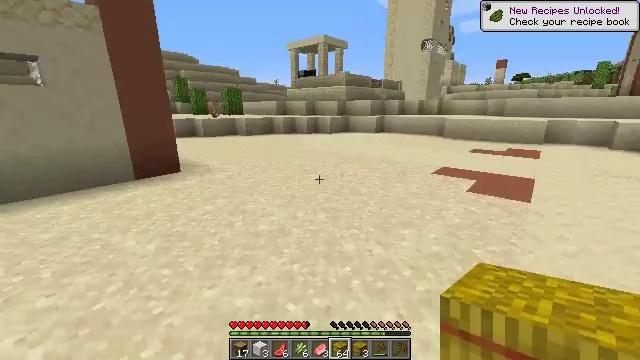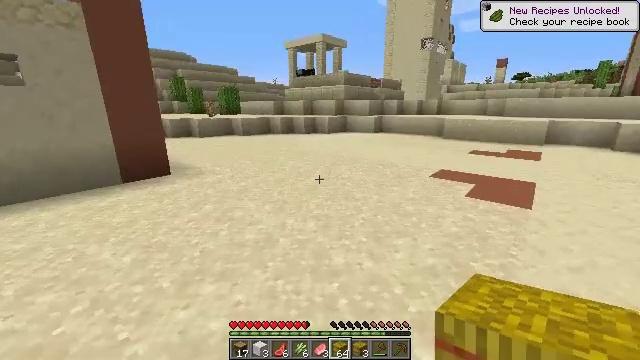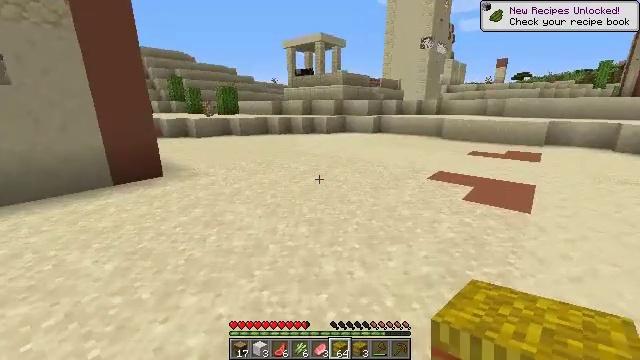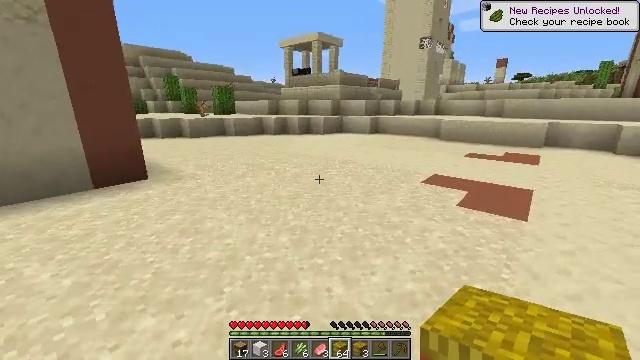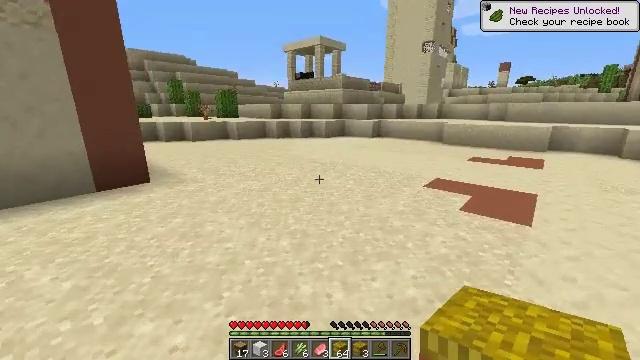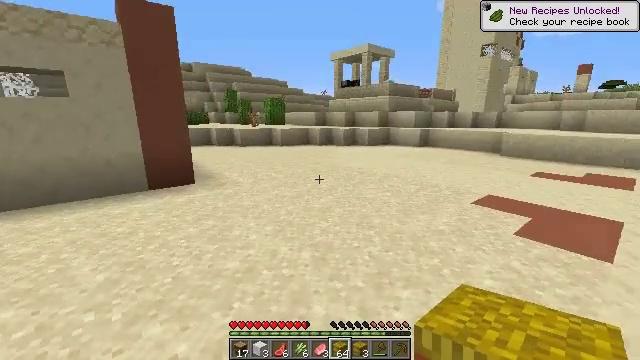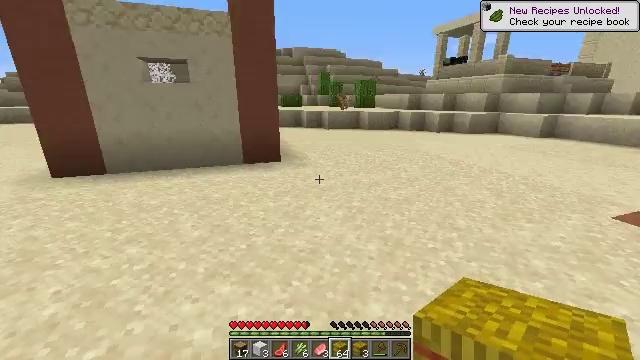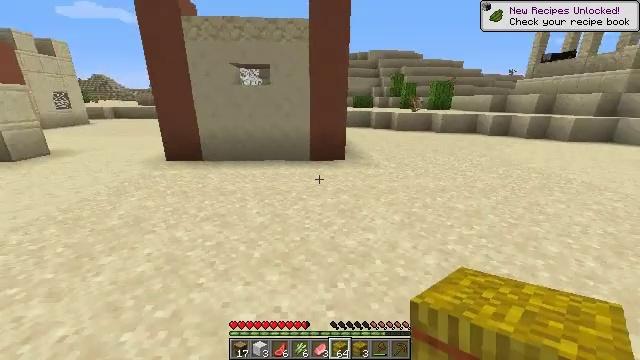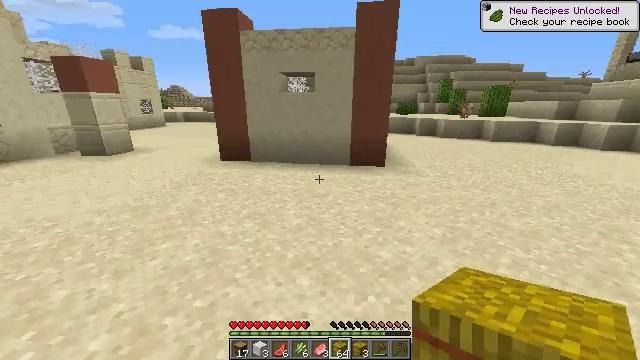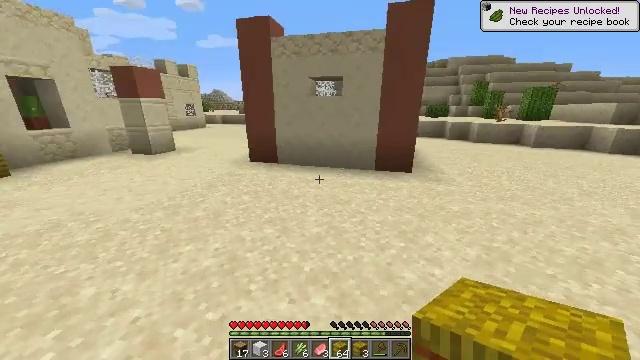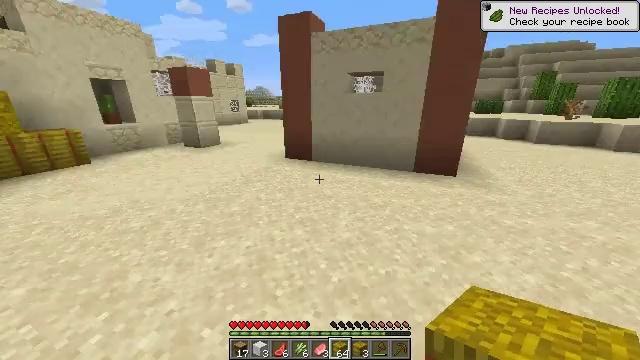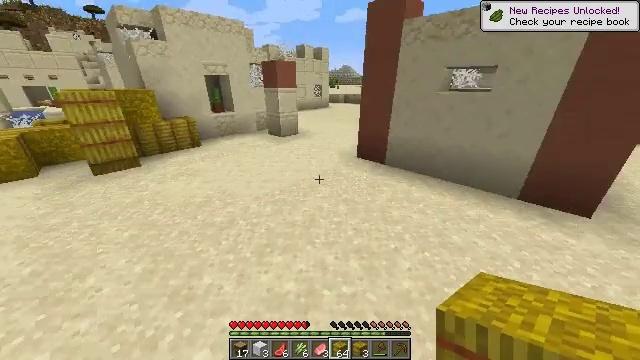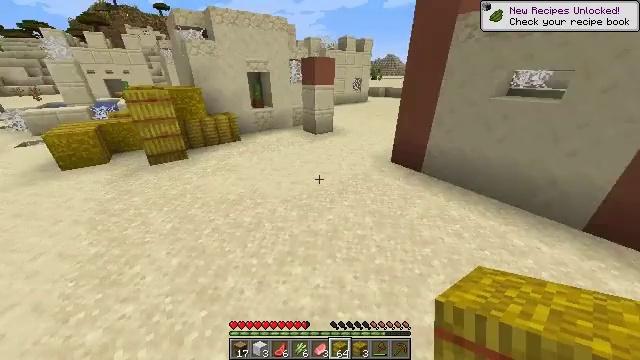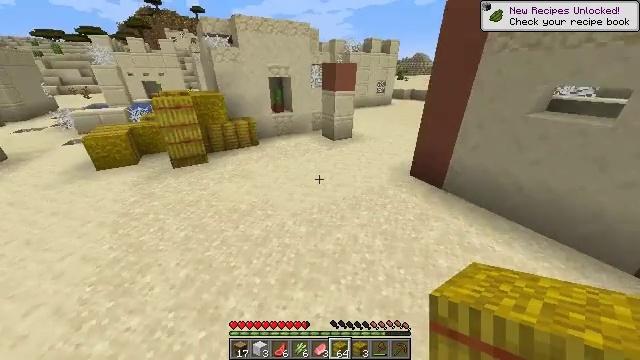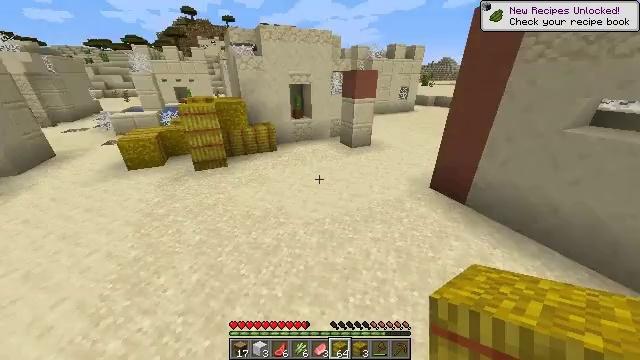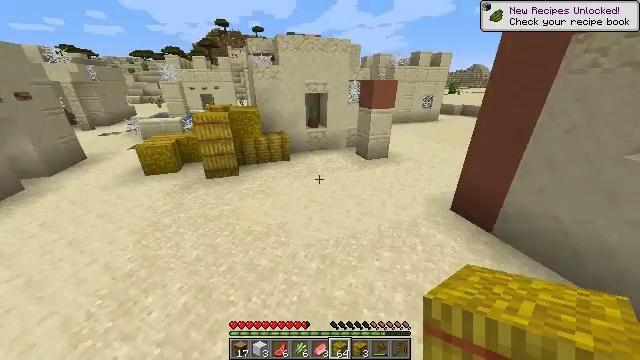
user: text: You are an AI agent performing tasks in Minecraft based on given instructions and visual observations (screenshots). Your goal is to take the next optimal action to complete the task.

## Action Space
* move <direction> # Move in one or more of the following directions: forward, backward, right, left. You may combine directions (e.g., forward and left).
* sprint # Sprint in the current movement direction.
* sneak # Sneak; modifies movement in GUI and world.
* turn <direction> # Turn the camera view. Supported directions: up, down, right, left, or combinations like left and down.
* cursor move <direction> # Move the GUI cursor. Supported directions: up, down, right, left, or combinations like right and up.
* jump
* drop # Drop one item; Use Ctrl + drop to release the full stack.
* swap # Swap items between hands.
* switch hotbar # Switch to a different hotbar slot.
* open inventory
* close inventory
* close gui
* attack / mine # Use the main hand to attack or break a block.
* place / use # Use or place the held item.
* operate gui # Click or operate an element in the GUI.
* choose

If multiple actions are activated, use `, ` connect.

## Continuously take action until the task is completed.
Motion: motion action
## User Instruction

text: Remove the potted dead bush from the pot.
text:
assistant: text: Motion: move forward and move right
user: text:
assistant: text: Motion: move forward and move right
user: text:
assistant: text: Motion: move forward and move right
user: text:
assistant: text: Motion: move forward and move right
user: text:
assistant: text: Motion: move forward and move right, turn left and up
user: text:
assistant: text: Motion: move forward, sprint, turn left and down
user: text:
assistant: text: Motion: move forward, sprint, turn left
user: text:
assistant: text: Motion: move forward, sprint, turn left
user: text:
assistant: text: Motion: move forward, sprint, turn left
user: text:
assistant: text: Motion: move forward, sprint, turn left and down, jump
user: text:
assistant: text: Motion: move forward, turn left and down, jump
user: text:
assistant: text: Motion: move forward, turn left and down, jump
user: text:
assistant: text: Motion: move forward, turn left, jump
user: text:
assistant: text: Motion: move forward, turn left and up, jump
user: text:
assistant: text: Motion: move forward and move left, turn left and up, jump
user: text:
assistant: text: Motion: move forward and move left, turn left and up, jump
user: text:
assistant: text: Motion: move forward and move left, turn left and up, jump
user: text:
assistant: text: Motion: move forward and move left, turn left, jump
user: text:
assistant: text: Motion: move forward and move left, turn left and up, jump
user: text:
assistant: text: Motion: move forward and move left, turn left and up, jump
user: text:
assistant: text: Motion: move forward and move left, turn left, jump
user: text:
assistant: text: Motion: move forward and move left, turn left, jump
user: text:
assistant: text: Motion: move forward and move left, turn left, jump
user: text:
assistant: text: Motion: move forward and move left, turn left, jump
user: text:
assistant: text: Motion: move forward and move left, jump
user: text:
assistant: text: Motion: move forward and move left, jump
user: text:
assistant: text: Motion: move forward and move left, jump
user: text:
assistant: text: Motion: move forward and move left, jump
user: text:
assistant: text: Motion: move forward and move left, jump
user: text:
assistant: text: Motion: move forward and move left, jump